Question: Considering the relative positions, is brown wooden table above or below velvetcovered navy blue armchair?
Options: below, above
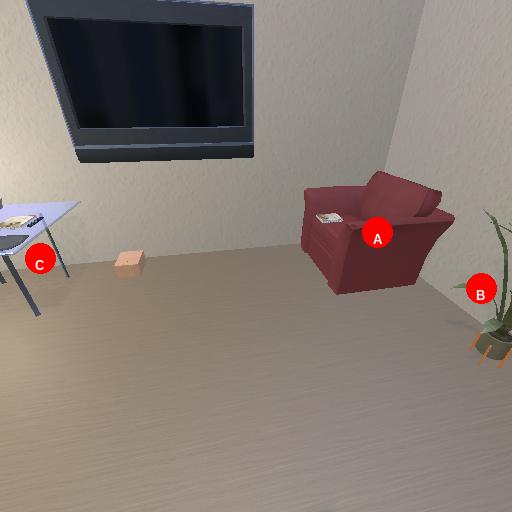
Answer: below